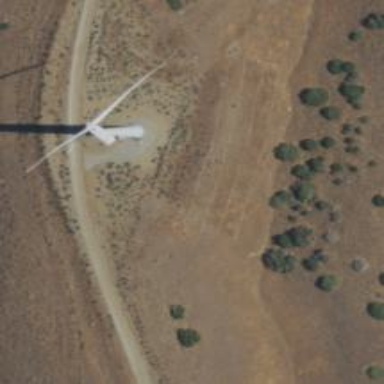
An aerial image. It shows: Wind generator in the form of horizontal axis wind turbine.